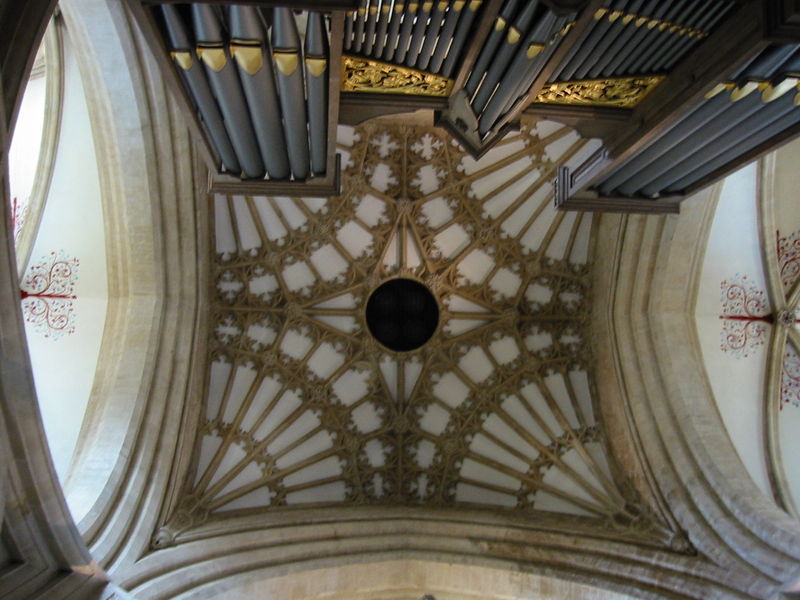
Titel: Kathedrale von Wells (St. Andrew’s Cathedral), Wells/Somerset
Standort: Wells, Kathedrale (EU - GB)
Schlagwörter: blau, himmel, weiß, bunt, fenster, grau, holz, marmor, schwarz, dach, rot, malerei, ornament, stein, innenraum, kirche, gold, decke, gotik, rund, ranken, bogen, farbe, speichen, rundbogen, floral, ornamente, verzierung, stuck, foto, bögen, eingang, gewölbe, kreuz, dom, rippen, loch, kathedrale, orgel, kreuzgewölbe, spitzbogen, dekce, historismus, pfeifen, flöten, deckenmalerei, vierung, rippe, orgelpfeifen, gewölberippen, netzgewölbe, orgelpfeife, schallloch, pfifen, gewölberippe, quadrant